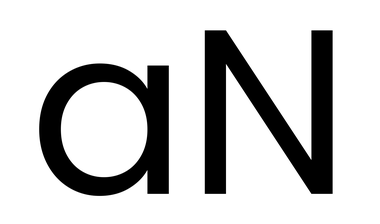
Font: Poppins-Regular